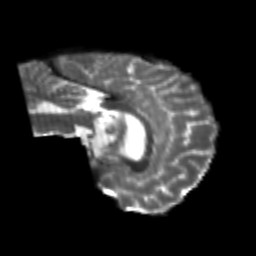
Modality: T2w
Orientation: sagittal
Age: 23
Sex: male
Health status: healthy
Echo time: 0.074 s